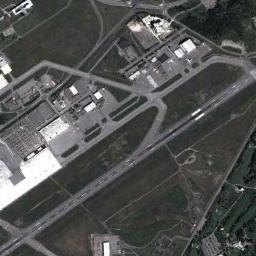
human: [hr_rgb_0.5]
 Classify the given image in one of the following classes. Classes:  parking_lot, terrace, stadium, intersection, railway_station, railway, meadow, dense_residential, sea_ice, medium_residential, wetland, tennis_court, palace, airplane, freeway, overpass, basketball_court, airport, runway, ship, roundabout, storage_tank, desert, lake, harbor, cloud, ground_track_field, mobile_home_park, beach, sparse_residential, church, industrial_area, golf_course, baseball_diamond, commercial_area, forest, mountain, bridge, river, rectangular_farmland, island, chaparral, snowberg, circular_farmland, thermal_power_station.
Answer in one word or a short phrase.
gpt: airport